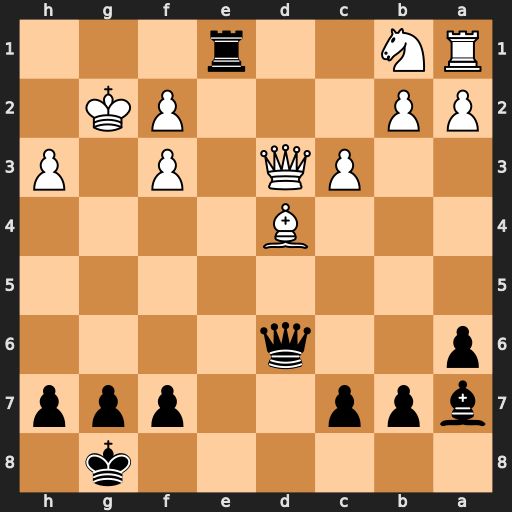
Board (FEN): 6k1/bpp2ppp/p2q4/8/3B4/2PQ1P1P/PP3PK1/RN2r3
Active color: b
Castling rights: -
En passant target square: -
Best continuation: c5 Qf5 cxd4 Qc8+ Qf8